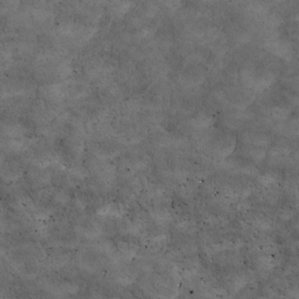
Label: non_frost